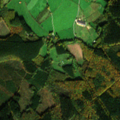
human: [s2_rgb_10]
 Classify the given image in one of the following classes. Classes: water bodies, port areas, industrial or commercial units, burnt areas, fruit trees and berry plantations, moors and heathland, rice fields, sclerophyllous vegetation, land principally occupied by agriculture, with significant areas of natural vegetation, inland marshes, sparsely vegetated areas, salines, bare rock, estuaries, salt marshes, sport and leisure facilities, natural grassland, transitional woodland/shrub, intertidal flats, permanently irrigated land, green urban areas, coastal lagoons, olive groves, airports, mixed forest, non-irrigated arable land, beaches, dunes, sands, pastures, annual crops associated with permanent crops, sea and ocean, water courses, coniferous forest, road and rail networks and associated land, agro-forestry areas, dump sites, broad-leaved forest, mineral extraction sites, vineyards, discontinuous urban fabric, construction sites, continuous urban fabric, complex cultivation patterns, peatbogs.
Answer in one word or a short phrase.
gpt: pastures, complex cultivation patterns, broad-leaved forest, coniferous forest, mixed forest